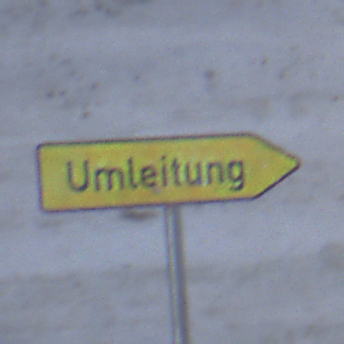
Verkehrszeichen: UmleitungswegweiserRechtsweisend
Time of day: SunriseSunset
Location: Outdoor (Urban)
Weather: Clear
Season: NotSpecified
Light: Natural